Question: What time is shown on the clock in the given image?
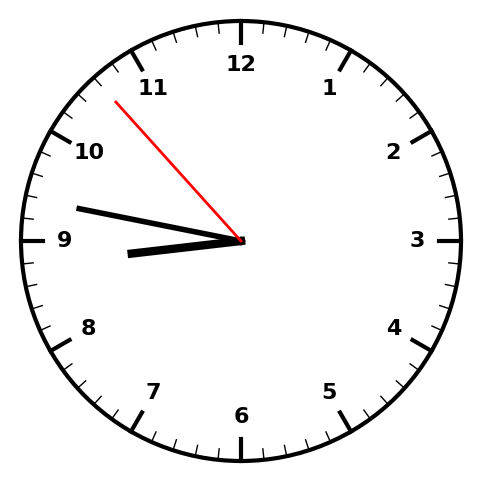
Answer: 08:46:53